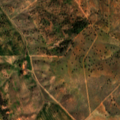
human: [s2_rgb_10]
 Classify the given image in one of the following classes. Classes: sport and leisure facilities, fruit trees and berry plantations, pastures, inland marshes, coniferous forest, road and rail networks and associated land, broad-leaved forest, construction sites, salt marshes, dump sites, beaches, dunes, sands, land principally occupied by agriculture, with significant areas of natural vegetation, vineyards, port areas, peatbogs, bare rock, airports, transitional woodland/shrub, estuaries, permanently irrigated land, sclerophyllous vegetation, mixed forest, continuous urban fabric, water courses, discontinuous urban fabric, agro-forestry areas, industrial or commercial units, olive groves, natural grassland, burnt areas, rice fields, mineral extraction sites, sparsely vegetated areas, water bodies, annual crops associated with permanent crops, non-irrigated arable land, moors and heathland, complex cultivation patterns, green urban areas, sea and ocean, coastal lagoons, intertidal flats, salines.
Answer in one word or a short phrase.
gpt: non-irrigated arable land, agro-forestry areas, transitional woodland/shrub